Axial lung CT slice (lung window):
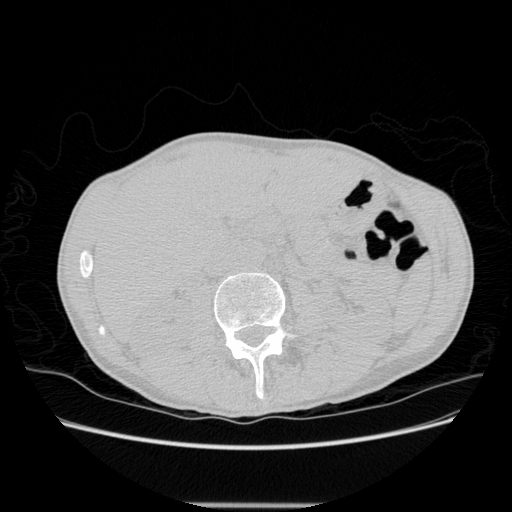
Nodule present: no